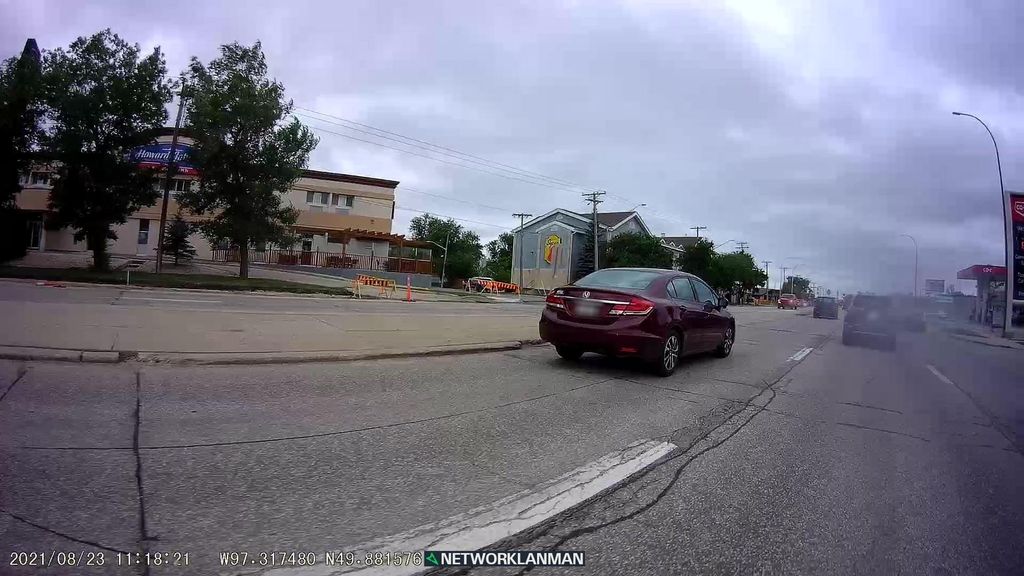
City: winnipeg